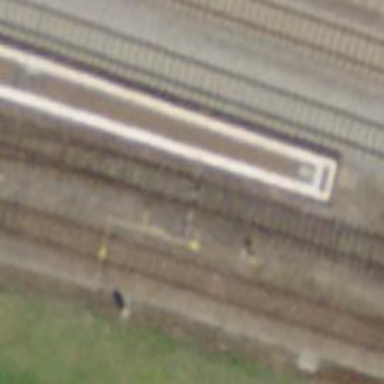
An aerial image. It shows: Railway switch.